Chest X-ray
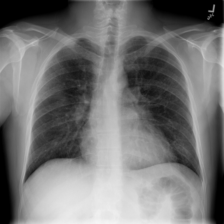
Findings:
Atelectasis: negative
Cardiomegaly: negative
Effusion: negative
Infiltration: negative
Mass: negative
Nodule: negative
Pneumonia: negative
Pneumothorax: negative
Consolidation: negative
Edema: negative
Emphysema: negative
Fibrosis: negative
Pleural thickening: negative
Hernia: negative